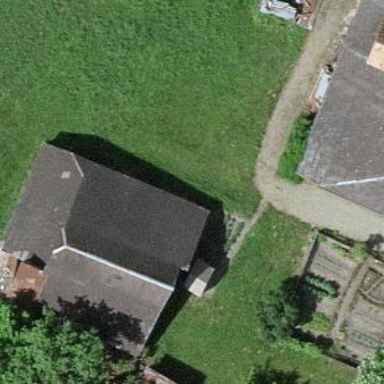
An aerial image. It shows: Barn.